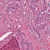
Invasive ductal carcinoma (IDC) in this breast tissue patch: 1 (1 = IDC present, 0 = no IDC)